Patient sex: M
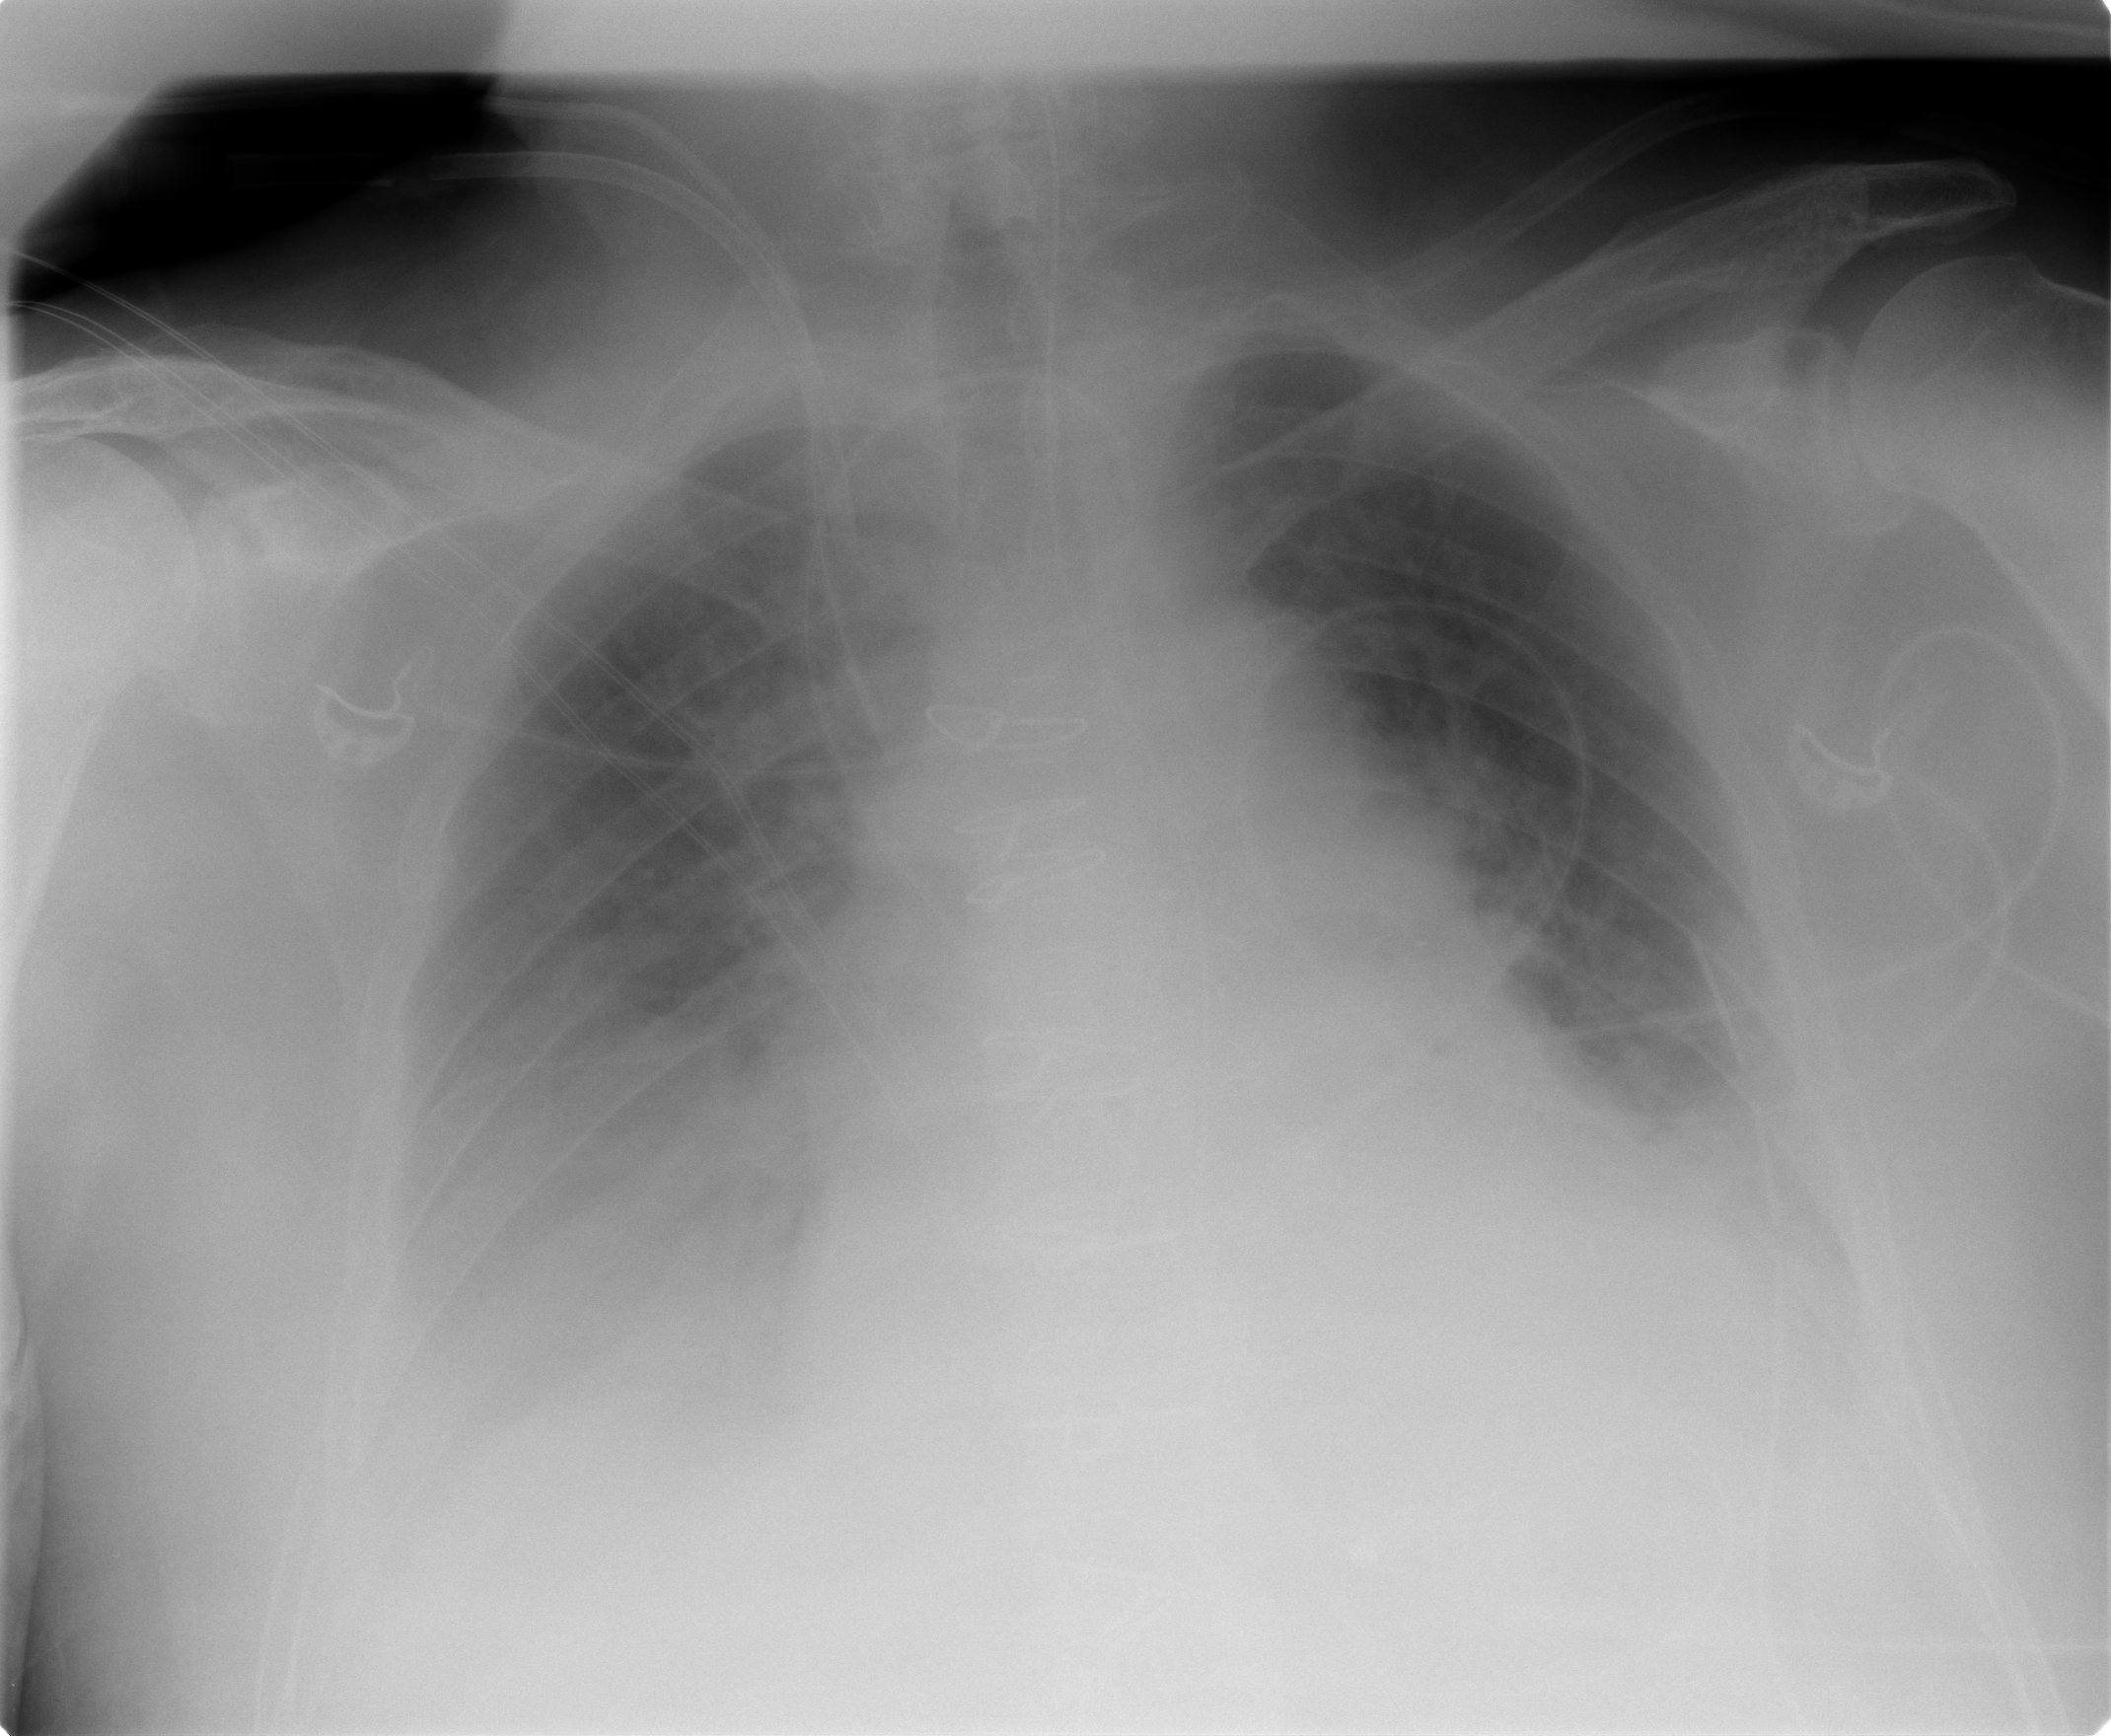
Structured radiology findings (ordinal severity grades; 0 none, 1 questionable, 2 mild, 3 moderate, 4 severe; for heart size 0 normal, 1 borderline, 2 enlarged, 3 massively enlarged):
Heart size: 1
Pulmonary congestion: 2
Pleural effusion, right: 3
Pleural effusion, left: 3
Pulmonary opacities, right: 0
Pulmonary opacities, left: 0
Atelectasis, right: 3
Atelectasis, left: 3